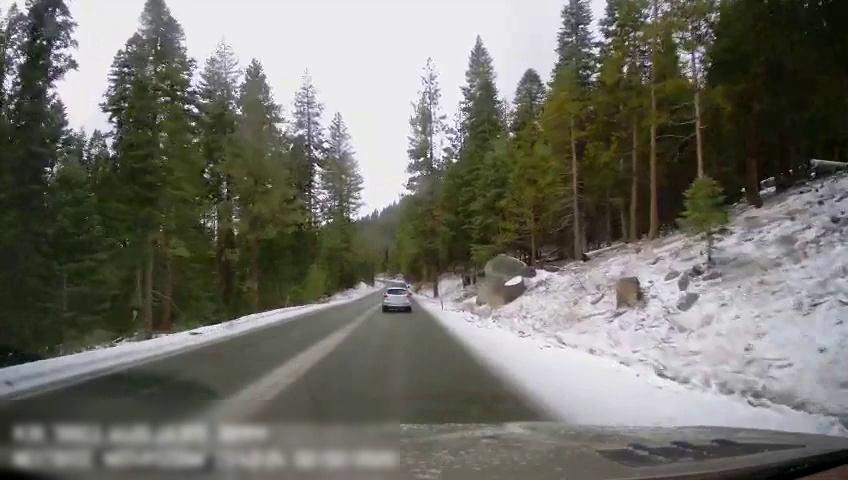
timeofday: Day
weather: Snowy
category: Drivable Space
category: Vehicles | Truck
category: Vehicles | SUV
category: Lanes | Opposite Lane